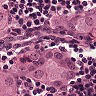
Metastatic tissue present: yes